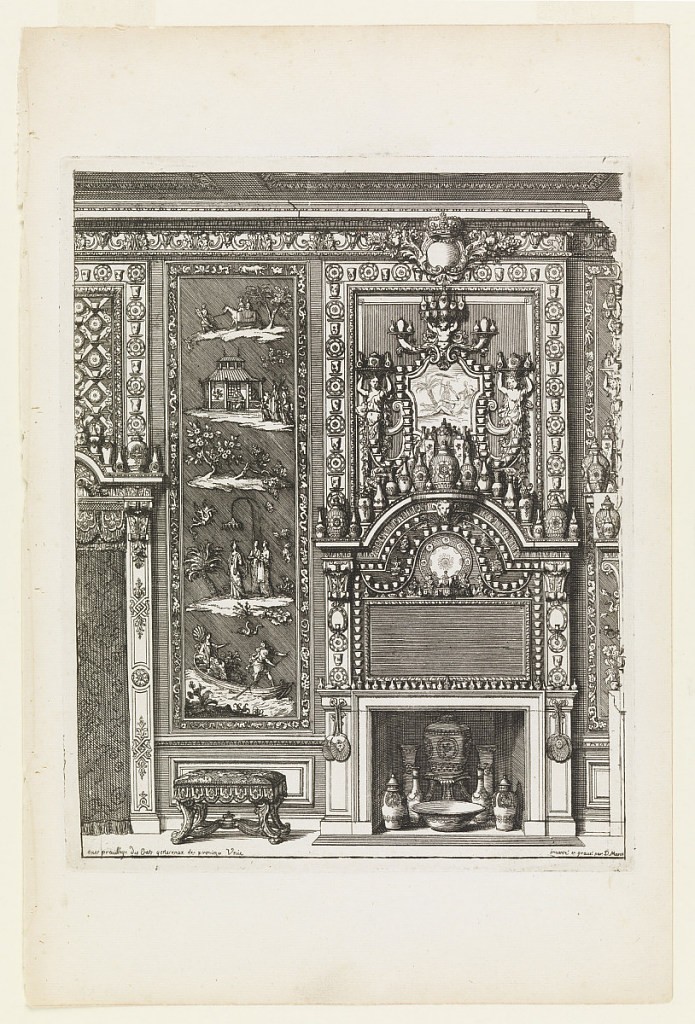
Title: Design for a Chimney Wall with Lacquered Panels and Porcelain from "Nouvelles Chiminees Faittes en Plusieur en Droits de la Hollande et Autres Provinces du Dessin de D. Marot"
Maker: Daniel Marot, French, active in the Netherlands and England, 1661–1752
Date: ca. 1700
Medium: Etching and engraving on cream laid paper
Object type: Print
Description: A design for a mantlepiece and wall panel by Marot. The mantlepiece is highly ornate. The wall panel pictures figures in nature scenes.